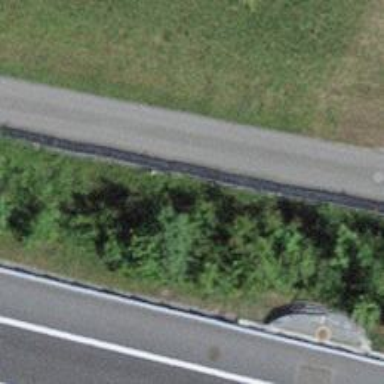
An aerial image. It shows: Asphalt service road.